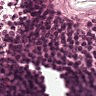
Metastatic tissue present: no